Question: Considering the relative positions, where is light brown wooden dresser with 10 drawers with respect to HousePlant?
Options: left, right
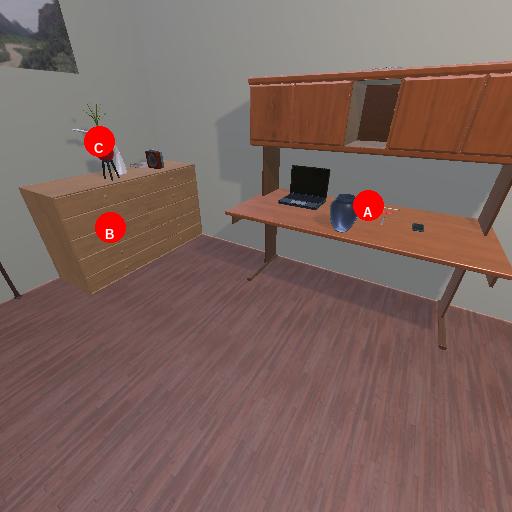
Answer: left